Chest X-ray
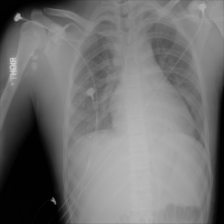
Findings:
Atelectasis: negative
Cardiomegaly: negative
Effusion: negative
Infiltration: negative
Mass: negative
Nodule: negative
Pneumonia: negative
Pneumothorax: negative
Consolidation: negative
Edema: negative
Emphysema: negative
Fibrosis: negative
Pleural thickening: negative
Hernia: negative